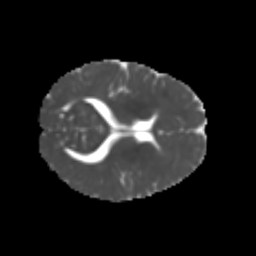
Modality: MD
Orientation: axial
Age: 7
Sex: female
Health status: healthy